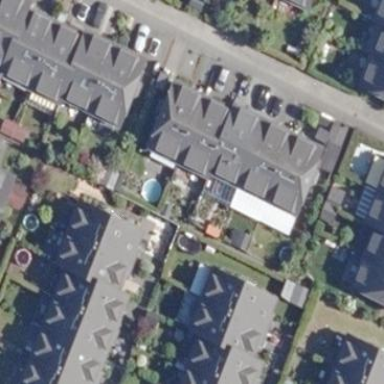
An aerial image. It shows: Terrace building with hipped roof.